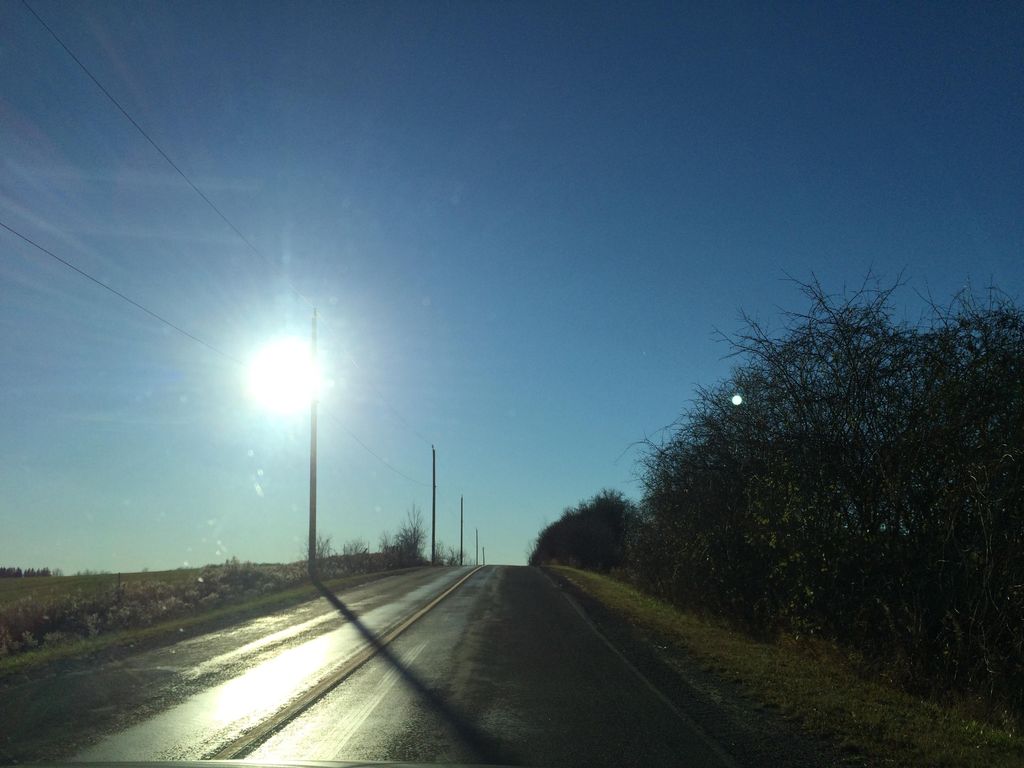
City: kitchener-waterloo